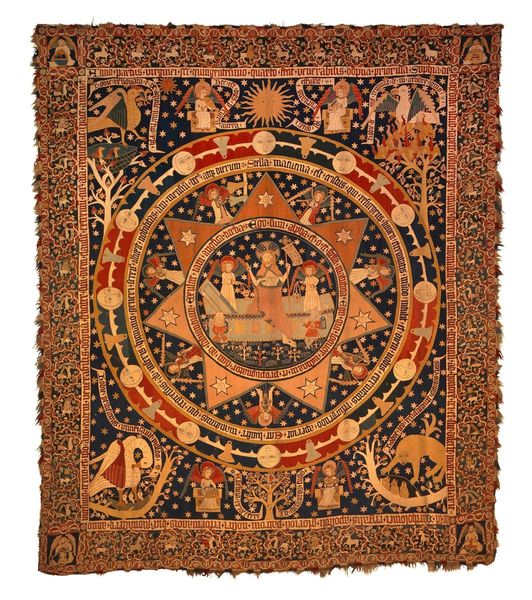
Titel: Osterteppich
Künstler: Kloster Lüne
Standort: Hamburg
Institution: Museum für Kunst und Gewerbe Hamburg
Schlagwörter: adler, himmel, vogel, tiere, ornament, teppich, gesicht, sonne, engel, rad, wandteppich, mond, stern, sterne, pelikan, jesus christus, fabelwesen, tapisserie, ungeheuer, wandbehang, auferstehung, christi, monster, firmament, fabeltier, fabeltiere, wandteppiche, tierornament, zwitterwesen, monstrum, gestirn, pflanzenornamente, schafwolle, vögel, leinenfaser, bildteppiche, bildwirkerei, handstickerei, klosterstich, löwe, phönix, himmelskörper